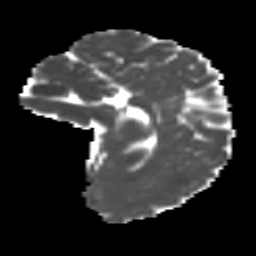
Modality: MD
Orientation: sagittal
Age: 11
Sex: female
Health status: ill
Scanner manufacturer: ge
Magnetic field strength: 3 T
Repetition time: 6.752 s
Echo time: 0.079 s